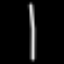
Label: line